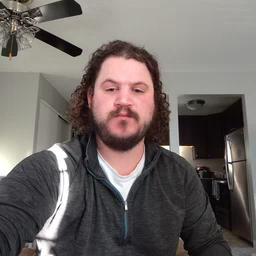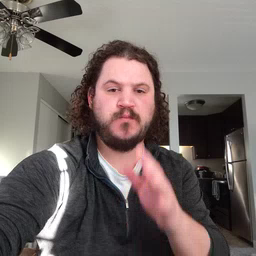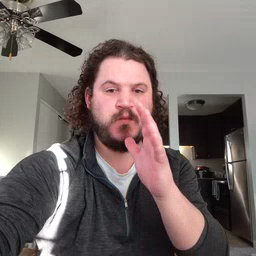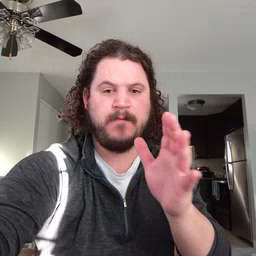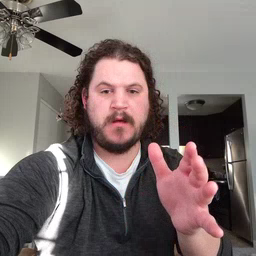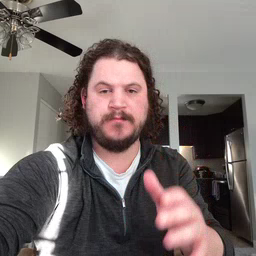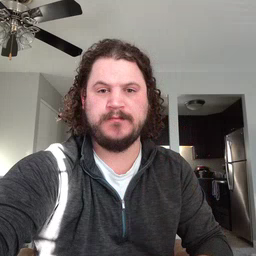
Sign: grandma